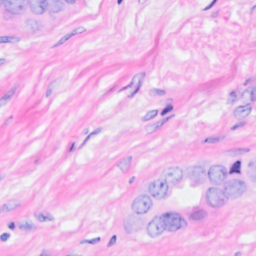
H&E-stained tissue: Breast